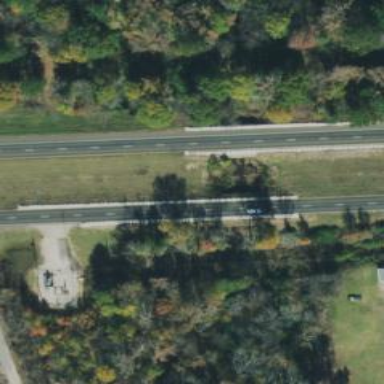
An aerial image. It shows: Culvert tunnel.